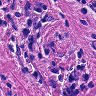
Metastatic tissue present: no